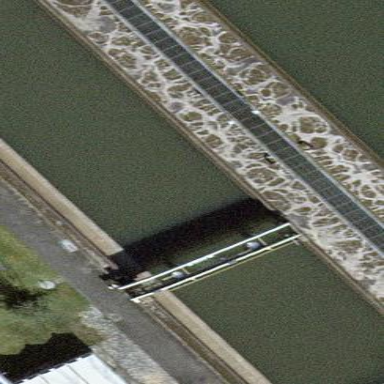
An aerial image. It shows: Image of wastewater.